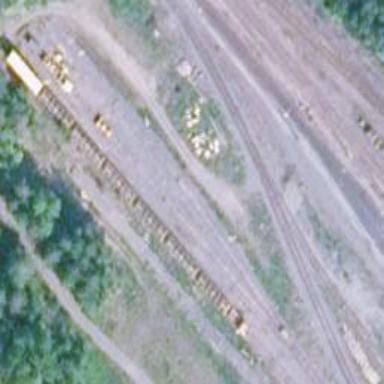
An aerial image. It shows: Railway yard used for servicing trains.